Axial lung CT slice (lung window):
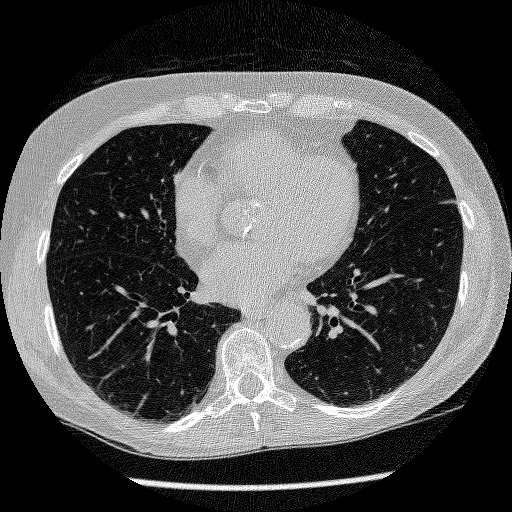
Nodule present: no